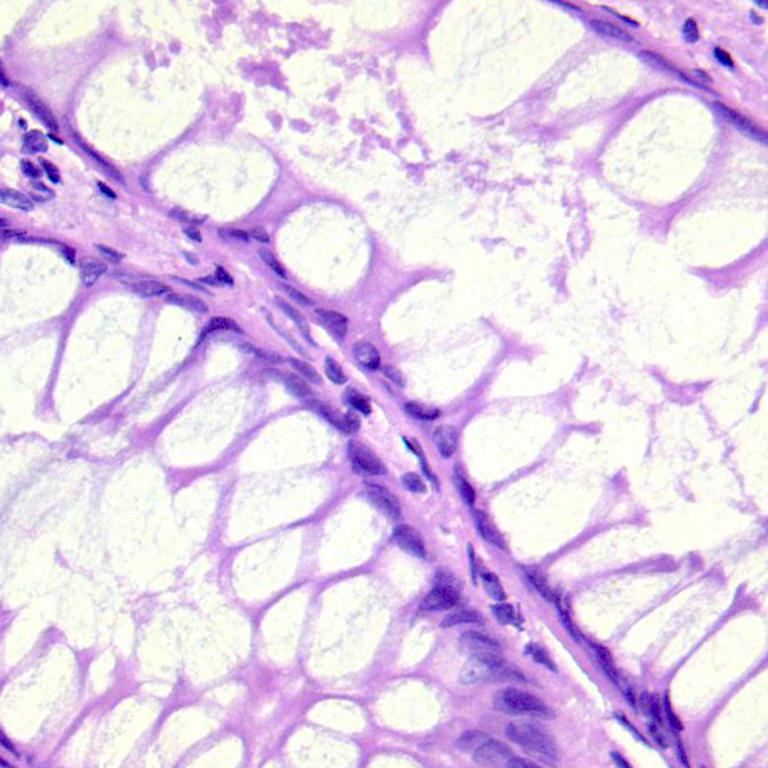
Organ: colon
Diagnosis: benign